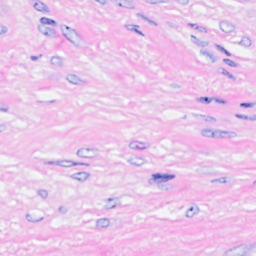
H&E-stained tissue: Breast